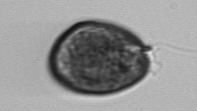
Label: Prorocentrum